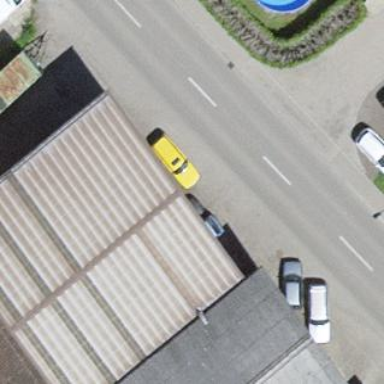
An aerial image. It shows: View of roof of building.